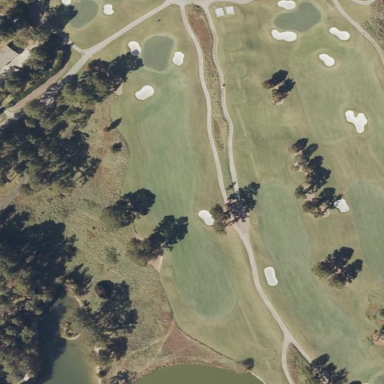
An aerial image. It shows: Scenic golf fairway.